Field crop: maize
Growth stage: 2
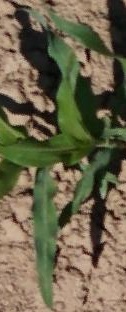
Species: maize